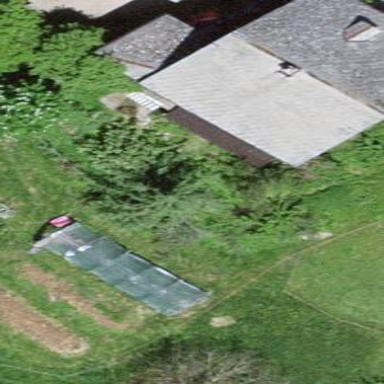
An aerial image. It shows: Gabled roof farm building.